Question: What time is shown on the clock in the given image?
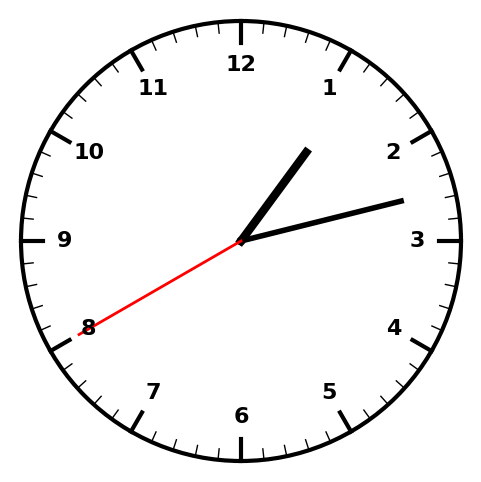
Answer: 01:12:40